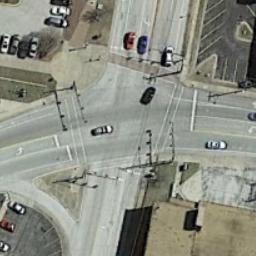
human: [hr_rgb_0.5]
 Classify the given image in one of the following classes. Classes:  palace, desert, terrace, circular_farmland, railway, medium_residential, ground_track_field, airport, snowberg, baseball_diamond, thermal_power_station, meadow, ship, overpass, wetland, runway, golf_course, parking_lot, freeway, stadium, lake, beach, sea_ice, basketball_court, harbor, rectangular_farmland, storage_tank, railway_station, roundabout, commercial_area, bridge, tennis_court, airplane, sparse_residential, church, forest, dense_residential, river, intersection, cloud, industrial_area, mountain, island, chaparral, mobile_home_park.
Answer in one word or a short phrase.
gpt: intersection